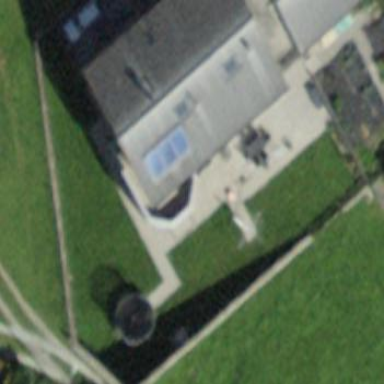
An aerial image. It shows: Gabled roofed house.